Question: I understand what this error mean, and why it happens.
The question is how to find code, that causes the error.
- -
Are there any ideas how to find a place where console is missing and used?
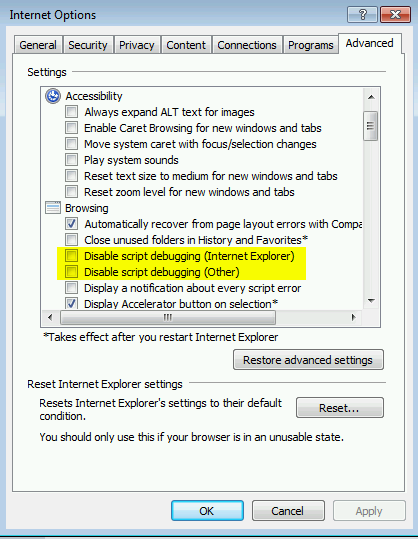
Answer: Another option is to create a dummy 'console' object with stubbed functions.
Peter Tseng's answer on this question is quite good: <URL>